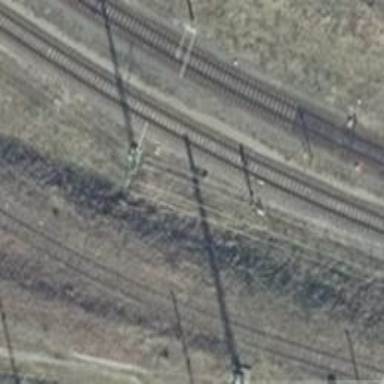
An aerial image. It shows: Railway signal.